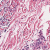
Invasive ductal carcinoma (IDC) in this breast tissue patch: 1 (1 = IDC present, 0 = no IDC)